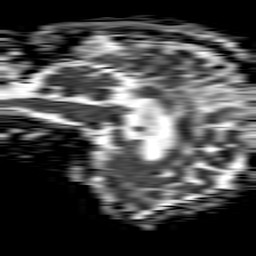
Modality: ADC
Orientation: sagittal
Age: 69
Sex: male
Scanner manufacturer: philips
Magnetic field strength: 1.5 T
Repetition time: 4.6 s
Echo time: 0.08515 s